Question: This is arguable a follow up to these questions:
<URL>
<URL>
I wish to add a geom to a plot that would have its own independent data, scale and legend elements.
I realize this may violate some of the grammar of graphics principles but I often find myself wanting such elements as vertical or horizontal lines, single points, arrows etc that would appear in the legend.
There seems to be added difficulty when scales are already used in other geom mappings.
Here is not so pretty example using iris:
'''
p<-qplot(data=iris, x=Petal.Width,
y=Sepal.Width,
colour=Species,
shape=as.factor(round(Petal.Length)),
linetype=as.factor(round(Sepal.Length)),
geom=c("line", "point"))
p<-p+geom_vline(xintercept=0.75, aes(linetype="Setosa vs Versicolor"))
p<-p+geom_vline(xintercept=1.75, aes(linetype="Versicolor vs Virginica"))
print(p)
'''
Which currently produces, missing linetype of vline and associate legend.

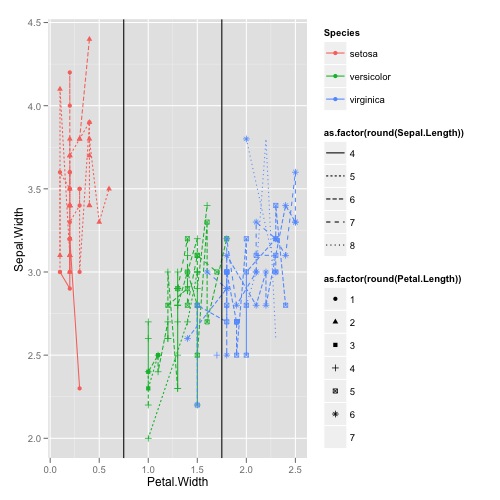
Answer: Change your 'geom_vline' calls to include both 'xintercept' and 'linetype' in the 'aes' call. Right now, the 'linetype' is not having any effect (not just not showing up in the legend).
'''
qplot(data=iris, x=Petal.Width,
y=Sepal.Width,
colour=Species,
shape=as.factor(round(Petal.Length)),
linetype=as.factor(round(Sepal.Length)),
geom=c("line", "point")) +
geom_vline(aes(xintercept=0.75, linetype="Setosa vs Versicolor")) +
geom_vline(aes(xintercept=1.75, linetype="Versicolor vs Virginica"))
## Warning messages:
## 1: The shape palette can deal with a maximum of 6 discrete values because
## more than 6 becomes difficult to discriminate; you have 7. Consider
## specifying shapes manually. if you must have them.
## 2: The shape palette can deal with a maximum of 6 discrete values because
## more than 6 becomes difficult to discriminate; you have 7. Consider
## specifying shapes manually. if you must have them.
## 3: Removed 4 rows containing missing values (geom_point).
## 4: The shape palette can deal with a maximum of 6 discrete values because
## more than 6 becomes difficult to discriminate; you have 7. Consider
## specifying shapes manually. if you must have them.
'''